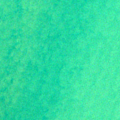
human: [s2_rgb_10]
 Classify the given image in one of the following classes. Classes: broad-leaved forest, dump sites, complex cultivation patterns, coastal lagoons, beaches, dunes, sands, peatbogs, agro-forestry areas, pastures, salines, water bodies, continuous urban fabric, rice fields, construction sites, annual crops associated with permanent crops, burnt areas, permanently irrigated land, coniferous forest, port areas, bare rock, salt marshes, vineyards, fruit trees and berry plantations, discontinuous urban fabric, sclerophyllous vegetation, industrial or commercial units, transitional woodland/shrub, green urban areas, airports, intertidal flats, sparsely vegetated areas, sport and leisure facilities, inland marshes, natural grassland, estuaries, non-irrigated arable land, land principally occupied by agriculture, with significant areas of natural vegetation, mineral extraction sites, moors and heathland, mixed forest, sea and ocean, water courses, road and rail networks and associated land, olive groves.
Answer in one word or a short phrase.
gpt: sea and ocean